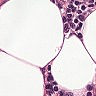
Metastatic tissue present: no